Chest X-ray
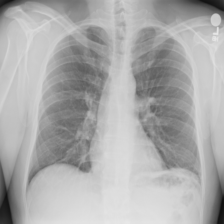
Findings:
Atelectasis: negative
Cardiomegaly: negative
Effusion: negative
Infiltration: negative
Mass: negative
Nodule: negative
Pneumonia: negative
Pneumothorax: negative
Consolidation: negative
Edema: negative
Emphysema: negative
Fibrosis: negative
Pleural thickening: negative
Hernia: negative